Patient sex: F
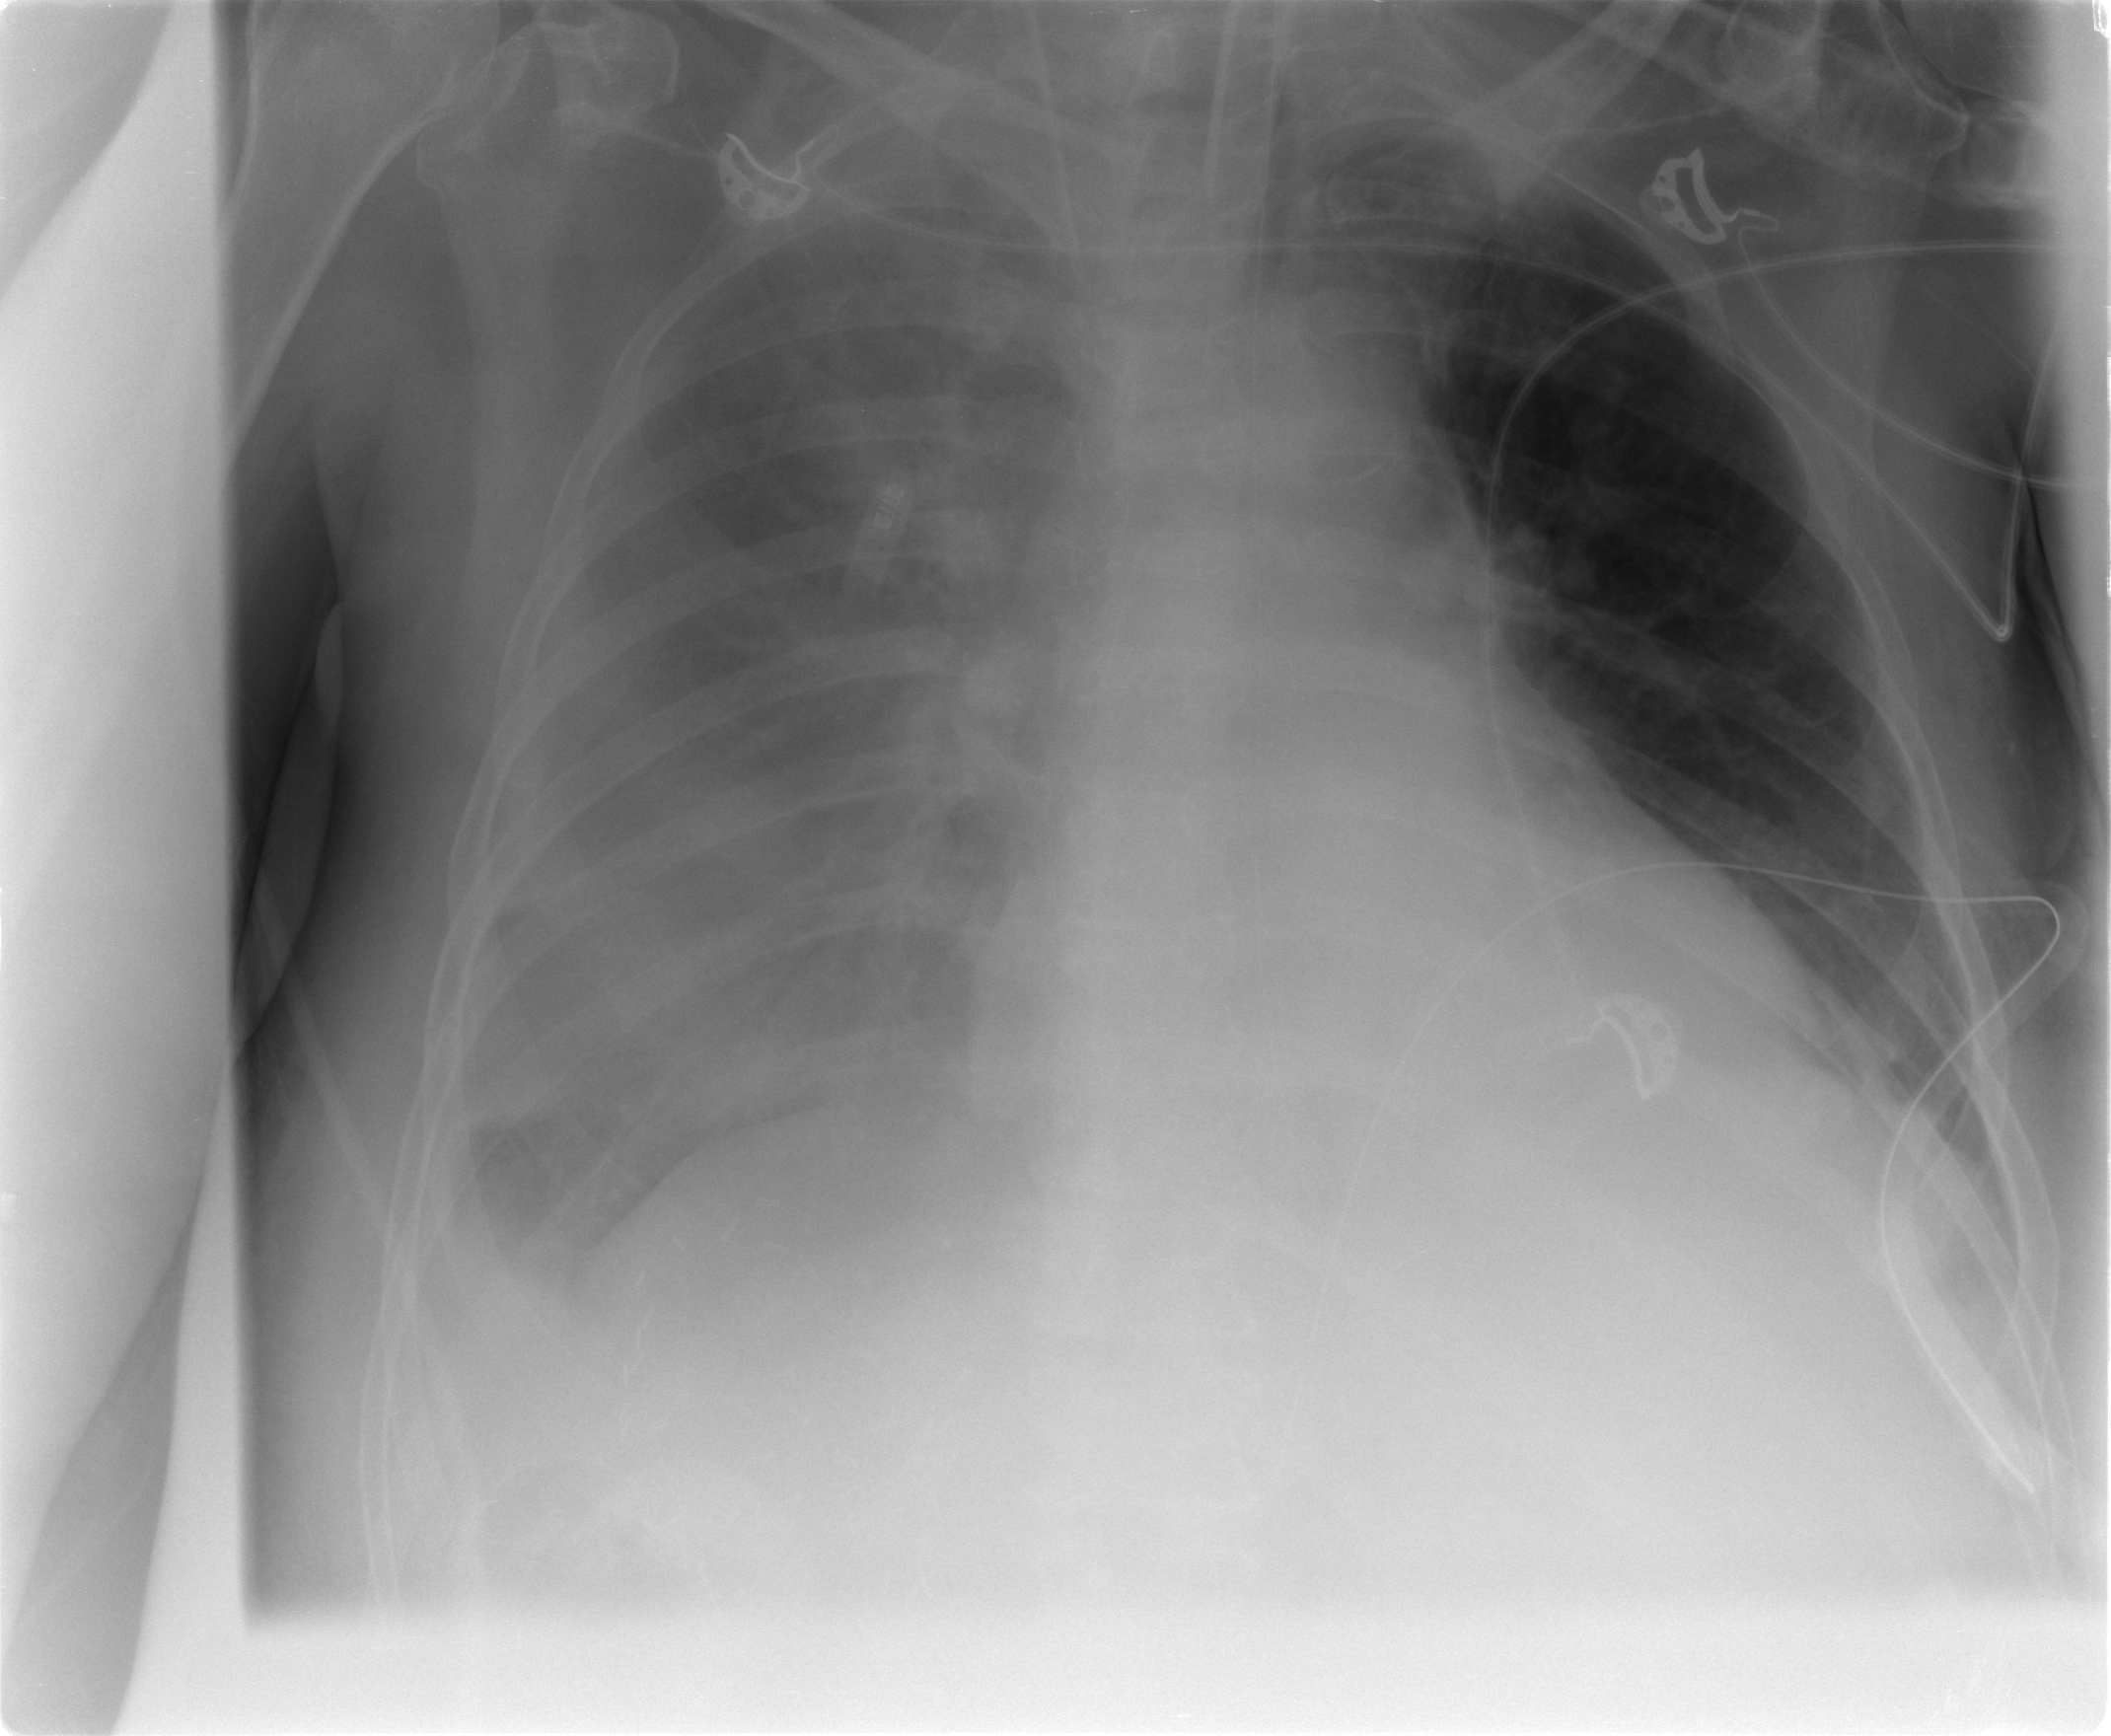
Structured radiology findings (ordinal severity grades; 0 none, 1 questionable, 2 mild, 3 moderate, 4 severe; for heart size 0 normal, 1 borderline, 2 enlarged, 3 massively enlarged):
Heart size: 0
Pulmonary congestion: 2
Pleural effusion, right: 3
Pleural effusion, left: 1
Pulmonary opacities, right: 0
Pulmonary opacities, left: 0
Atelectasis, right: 2
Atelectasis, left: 1